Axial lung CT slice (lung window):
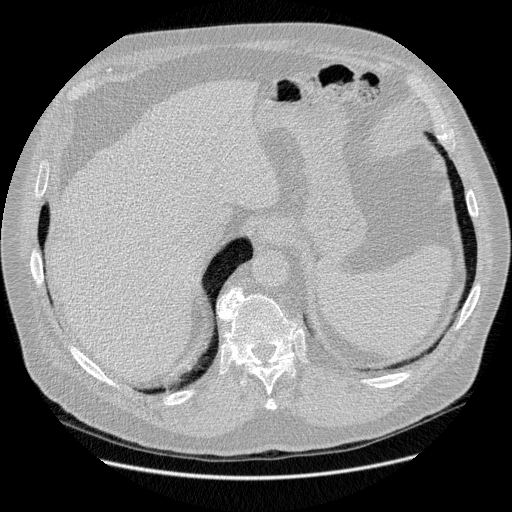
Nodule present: no